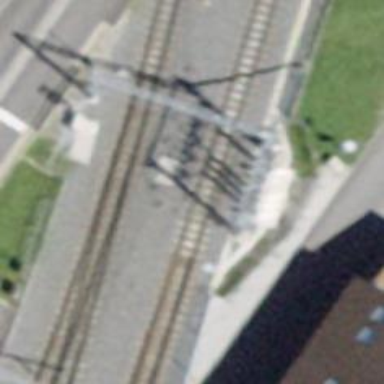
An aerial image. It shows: Railway switch.